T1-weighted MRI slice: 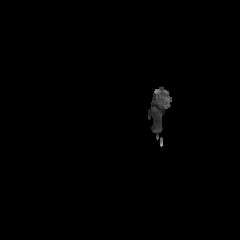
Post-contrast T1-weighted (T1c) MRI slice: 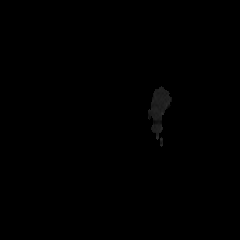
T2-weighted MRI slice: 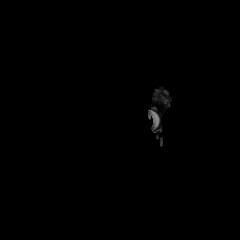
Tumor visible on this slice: no